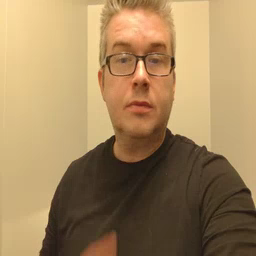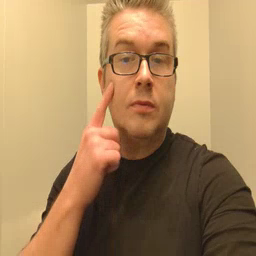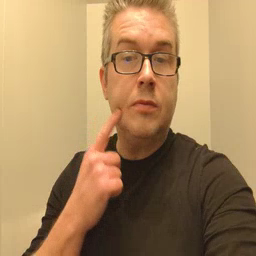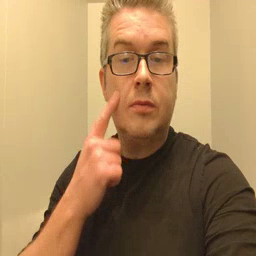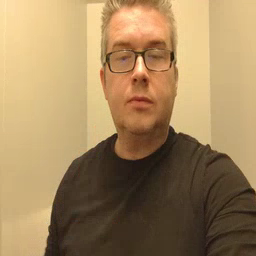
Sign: cheek